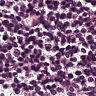
Metastatic tissue present: no